已知直线
$x + y + \sqrt{3} = 0$ 与椭圆 $E: \frac{x^2}{a^2} + y^2 = 1$ 有且只有一个公共点。
\begin{center}

\end{center}

(1) 求椭圆 $E$ 的方程；
\vspace{5pt}
(2) 是否存在实数 $\lambda$，使椭圆 $E$ 上存在不同两点 $P$、$Q$ 关于直线 $2x - y - \lambda = 0$ 对称？若存在，求 $\lambda$ 的取值范围；若不存在，请说明理由；
\vspace{5pt}
(3) 椭圆 $E$ 的内接四边形 $ABCD$ 的对角线 $AC$ 与 $BD$ 垂直相交于椭圆的左焦点，$S$ 是四边形 $ABCD$ 的面积，求 $S$ 的最小值。
\vspace{10pt}
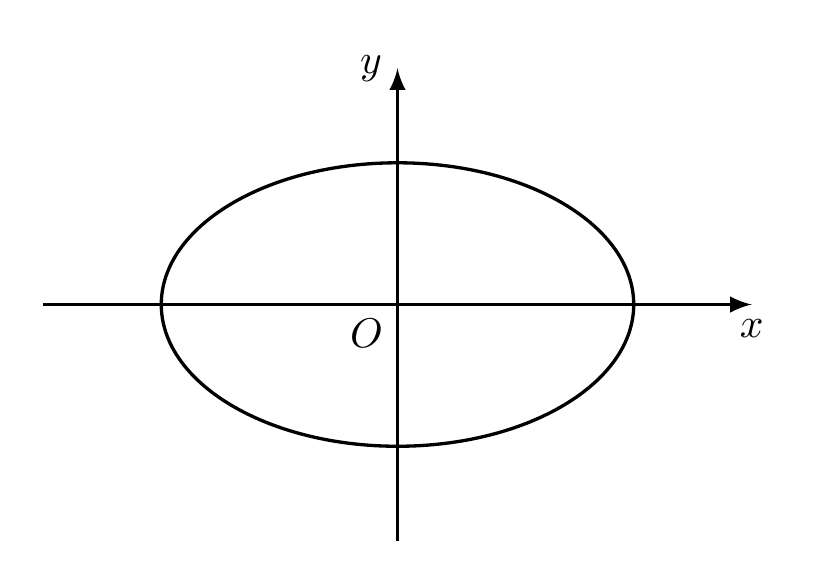
【解答】
【答案】
\\
[5pt]
(1) $\frac{x^2}{2} + y^2 = 1$\\
[5pt]
(2) 存在，$\left(-\frac{\sqrt{6}}{3},\frac{\sqrt{6}}{3}\right)$\\
[5pt]
(3) $\frac{16}{9}$\\
[10pt]

\noindent
【知识点】根据韦达定理求参数、根据直线与椭圆的位置关系求参数或范围、椭圆中三角形（四边形）的面积、求椭圆中的最值问题
\\
[5pt]
【分析】
\\
[5pt]
(1) 将直线方程和椭圆方程联立，利用 $\Delta = 0$ 求解即可；\\
[5pt]
(2) 假设存在实数 $\lambda$，设 $l_{PQ}: x + 2y + t = 0$，通过 $\Delta > 0$ 求出 $t$ 的范围，然后与椭圆联立，求出线段 $PQ$ 的中点，代入直线 $2x - y - \lambda = 0$，求出 $t$ 与 $\lambda$ 的关系，进而可得 $\lambda$ 大范围；\\
[5pt]
(3) 先求出对角线 $AC$ 与 $BD$ 中有一个斜率不存在，另一个斜率为零时的 $S$，再求对角线 $AC$ 与 $BD$ 的斜率即存在，又不为零时的 $S$，对于这种情况，设 $l_{AC}: x = ty - 1, t \neq 0$，与椭圆联立，然后利用弦长公式求出 $|AC|$，同理求出 $|BD|$，通过 $S = \frac{1}{2}|AC||BD|$ 计算求其范围，然后综合可得 $S$ 的最小值。\\
[10pt]

\noindent
【详解】
\\
[5pt]
(1) 联立
\[
\begin{cases}
x + y + \sqrt{3} = 0 \\
\frac{x^2}{a^2} + y^2 = 1
\end{cases}
\]
消去 $y$ 得 $(1 + a^2)x^2 + 2\sqrt{3}a^2x + 2a^2 = 0$\\
[5pt]
$\because$ 直线 $x + y + \sqrt{3} = 0$ 与椭圆 $E: \frac{x^2}{a^2} + y^2 = 1$ 有且只有一个公共点，\\
[5pt]
$\therefore \Delta = (2\sqrt{3}a^2)^2 - 8a^2(1 + a^2) = 0$，解得 $a^2 = 2$\\
[5pt]
即椭圆 $E$ 的方程为 $\frac{x^2}{2} + y^2 = 1$；\\
[10pt]

\noindent
(2) 假设存在实数 $\lambda$，使椭圆 $E$ 上存在不同两点 $P$、$Q$ 关于直线 $2x - y - \lambda = 0$ 对称，\\
[5pt]
设 $l_{PQ}: x + 2y + t = 0$，$P(x_1,y_1), Q(x_2,y_2)$\\
[5pt]
联立
\[
\begin{cases}
x + 2y + t = 0 \\
\frac{x^2}{2} + y^2 = 1
\end{cases}
\]
消去 $x$ 得 $6y^2 + 4ty + t^2 - 2 = 0$，\\
[5pt]
则 $\Delta = 16t^2 - 24(t^2 - 2) > 0$，解得 $-\sqrt{6} < t < \sqrt{6}$，\\
[5pt]
由韦达定理得 $y_1 + y_2 = -\frac{2t}{3}$，\\
[5pt]
$\therefore x_1 + x_2 = -2(y_1 + y_2) - 2t = -\frac{2t}{3}$，\\
[5pt]
$\therefore 2 \times \frac{x_1 + x_2}{2} - \frac{y_1 + y_2}{2} - \lambda = -\frac{2t}{3} + \frac{t}{3} - \lambda = -\frac{t}{3} - \lambda = 0$，\\
[5pt]
$\therefore \lambda = -\frac{t}{3} \in \left(-\frac{\sqrt{6}}{3},\frac{\sqrt{6}}{3}\right)$，\\
[5pt]
$\therefore$ 存在实数 $\lambda$，使椭圆 $E$ 上存在不同两点 $P$、$Q$ 关于直线 $2x - y - \lambda = 0$ 对称，且 $\lambda$ 的取值范围是 $\left(-\frac{\sqrt{6}}{3},\frac{\sqrt{6}}{3}\right)$。\\
[10pt]

\noindent
(3) 椭圆的左焦点为 $(-1,0)$，\\
[5pt]
当对角线 $AC$ 与 $BD$ 中有一个斜率不存在，另一个斜率为零时，\\
[5pt]
$S = \frac{1}{2}|AC||BD| = \frac{1}{2} \times 2a \times \frac{2b^2}{a} = \frac{1}{2} \times 2\sqrt{2} \times \frac{2}{\sqrt{2}} = 2$，\\
[5pt]
当对角线 $AC$ 与 $BD$ 的斜率即存在，又不为零时，\\
[5pt]
设 $l_{AC}: x = ty - 1, t \neq 0$，$A(x_1,y_1), C(x_2,y_2), B(x_3,y_3), D(x_4,y_4)$，\\
[5pt]
则 $l_{BD}: x = -\frac{1}{t}y - 1$，\\
[5pt]
联立
\[
\begin{cases}
x = ty - 1 \\
\frac{x^2}{2} + y^2 = 1
\end{cases}
\]
消去 $x$ 得 $(t^2 + 2)y^2 - 2ty - 1 = 0$，\\
[5pt]
则 $y_1 + y_2 = \frac{2t}{t^2 + 2}, y_1y_2 = -\frac{1}{t^2 + 2}$，\\
[5pt]
$\therefore |AC| = \sqrt{1 + t^2}\sqrt{(y_1 + y_2)^2 - 4y_1y_2} = \sqrt{1 + t^2}\sqrt{\left(\frac{2t}{t^2 + 2}\right)^2 + \frac{4}{t^2 + 2}} = \frac{2\sqrt{2}(t^2 + 1)}{t^2 + 2}$，\\
[5pt]
同理：$|BD| = \frac{2\sqrt{2}\left(\frac{1}{t^2} + 1\right)}{\frac{1}{t^2} + 2} = \frac{2\sqrt{2}(t^2 + 1)}{2t^2 + 1}$，\\
[5pt]
$\therefore S = \frac{1}{2}|AC||BD| = \frac{1}{2} \cdot \frac{2\sqrt{2}(t^2 + 1)}{t^2 + 2} \cdot \frac{2\sqrt{2}(t^2 + 1)}{2t^2 + 1} = \frac{4(t^2 + 1)^2}{(t^2 + 2)(2t^2 + 1)}$\\
[5pt]
令 $t^2 + 1 = m, m > 1$，\\
[5pt]
则
\[
\frac{4(t^2 + 1)^2}{(t^2 + 2)(2t^2 + 1)} = \frac{4m^2}{(m + 1)(2m - 1)} = \frac{4m^2}{2m^2 + m - 1} = \frac{4}{-\frac{1}{m^2} + \frac{1}{m} + 2},
\]
因为 $y = -\frac{1}{m^2} + \frac{1}{m} + 2 = -\left(\frac{1}{m} - \frac{1}{2}\right)^2 + \frac{9}{4} \le \frac{9}{4}, \left(0 < \frac{1}{m} < 1\right)$，\\[5pt]
$\therefore \frac{4}{-\frac{1}{m^2} + \frac{1}{m} + 2} \ge \frac{16}{9}$，\\[5pt]
综合得 $S \ge \frac{16}{9}$，当且仅当 $m = 2, t = \pm 1$ 时，等号成立。\\[5pt]
即 $S$ 的最小值为 $\frac{16}{9}$。